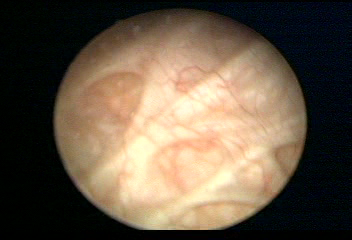
Modality: WLC
Class: Normal mucosa
Bladder cancer association: No